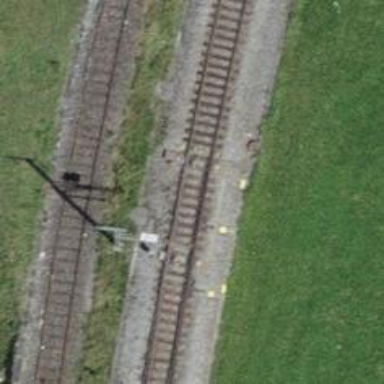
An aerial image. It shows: Railway switch.